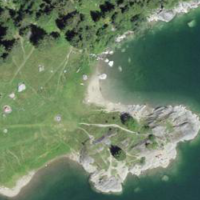
EUNIS habitat code: 32
Species observed at this site:
Clinopodium vulgare
Astrantia major
Viola tricolor
Dryas octopetala